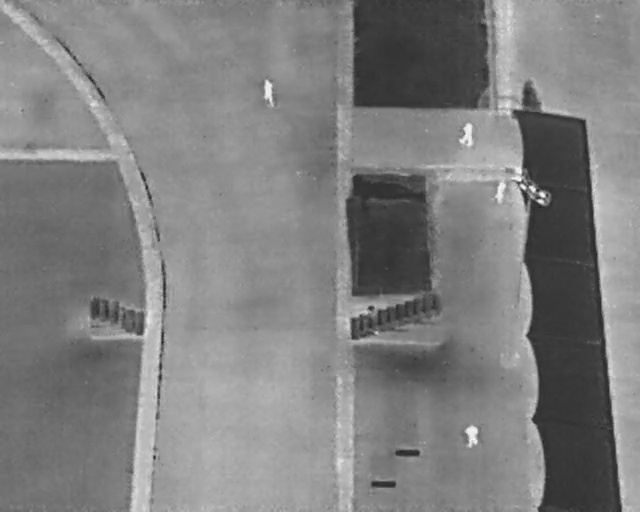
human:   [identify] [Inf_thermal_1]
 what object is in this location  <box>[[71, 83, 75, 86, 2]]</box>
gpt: <ref>1 large person at the bottom right</ref>

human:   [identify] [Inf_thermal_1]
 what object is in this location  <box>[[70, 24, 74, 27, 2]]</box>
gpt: <ref>1 large person at the top right</ref>

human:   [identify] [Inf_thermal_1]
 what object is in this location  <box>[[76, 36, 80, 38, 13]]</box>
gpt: <ref>1 medium person at the right</ref>